Lunar surface albedo tile
Center latitude: 32.236
Center longitude: -39.096
Resolution (meters per pixel, mean): 117.76
Tile area (km^2): 13353.98
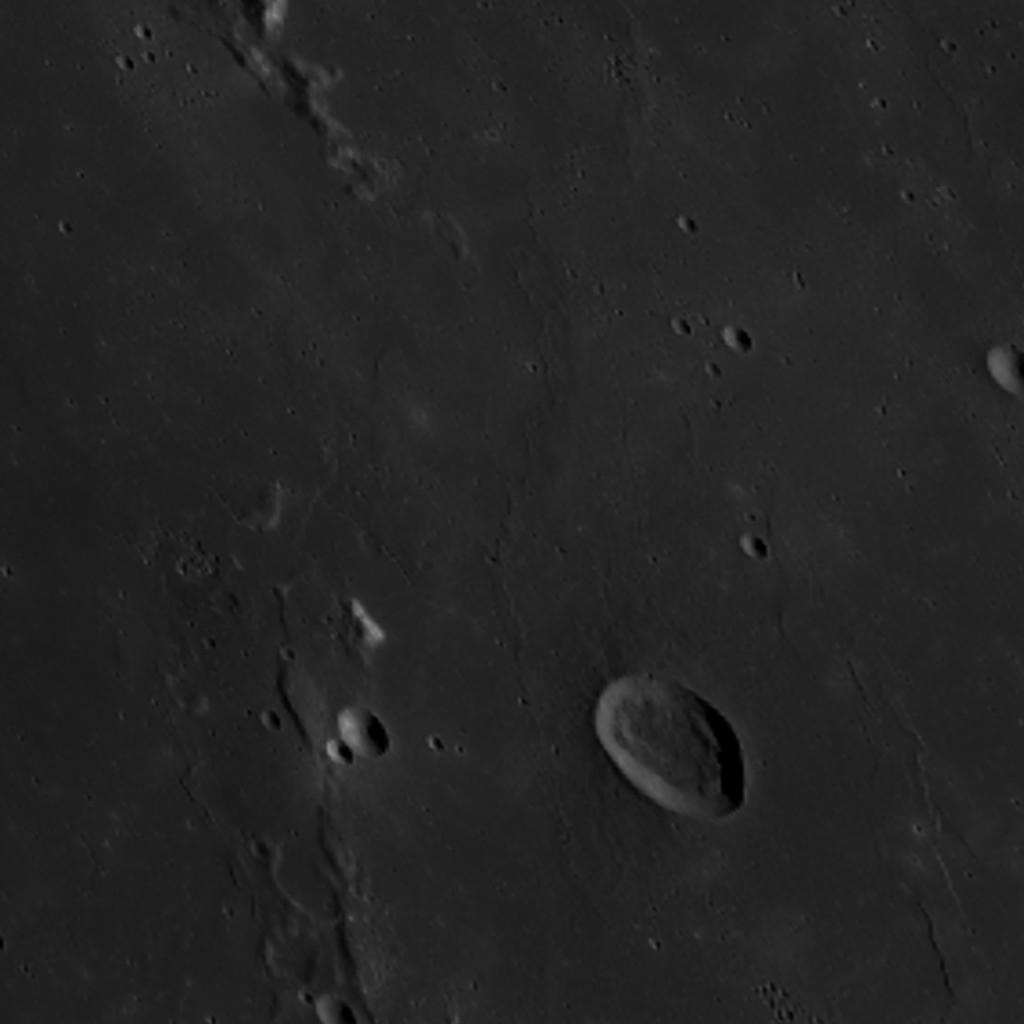